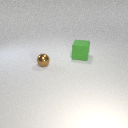
large green rubber cube to the right of small brown metal sphere